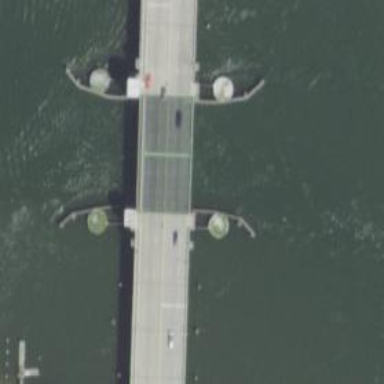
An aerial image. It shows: Movable bascule bridge on expressway trunk highway.